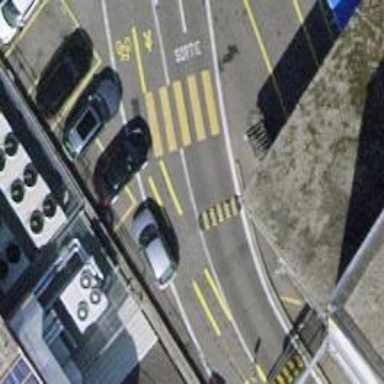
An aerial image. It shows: Bump for traffic calming.